Question: Can anyone help me on the issue of downloading multiple files? For a while, it will stop me with and told me connection attempt failed. I tried to use function to sleep for random seconds but it doesn't help. And when I re-run the code, it starts to download files again. Any solutions?

'''
import urllib
import time
import random
index_list=["index#1","index#2",..."index#n"]
for n in index_list:
u=urllib.urlopen("url_address"+str(n)+".jpg")
data=u.read()
f=open("tm"+str(n)+".jpg","wb")
f.write(data)
t=random.uniform(0,1)*10
print "system sleep time is ", t, " seconds"
time.sleep(t)
'''
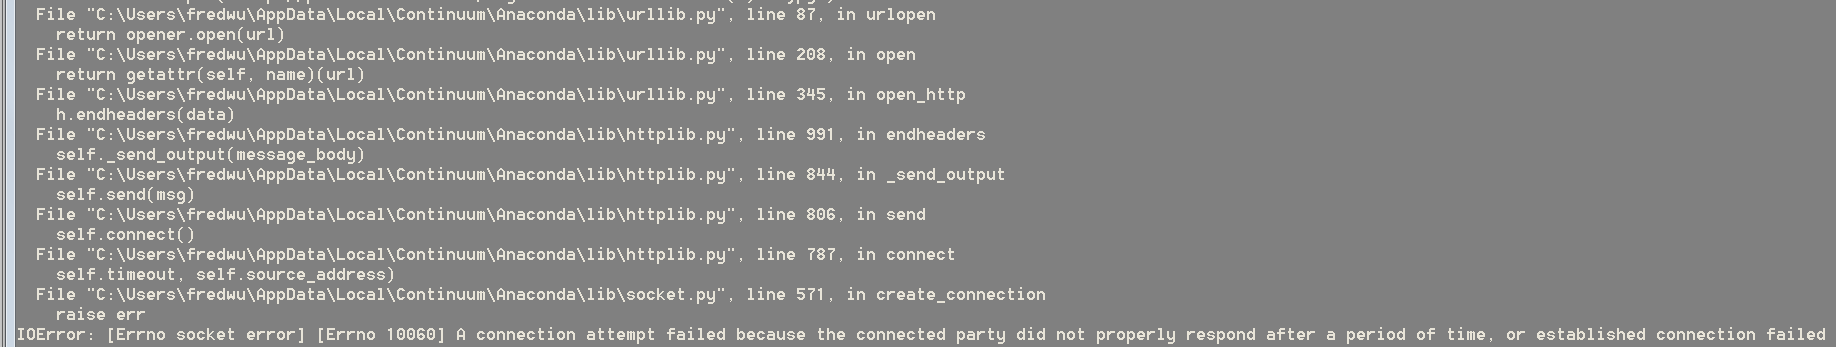
Answer: It is very likely that the error is caused by not closing the connection properly (<URL>.
It also is better practice to close, therefore you should close 'f' as well.
You could also use Python's 'with' statement.
'''
import urllib
import time
import random
index_list = ["index#1", "index#2", ..."index#n"]
for n in index_list:
# The str() function call isn't necessary, since it's a list of strings
u = urllib.urlopen("url_address" + n + ".jpg")
data = u.read()
u.close()
with open("tm" + n + ".jpg", "wb") as f:
f.write(data)
t = random.uniform(0, 1) * 10
print "system sleep time is ", t, " seconds"
time.sleep(t)
'''
If the problem still occurs and you can't provide further information, you may try <URL>